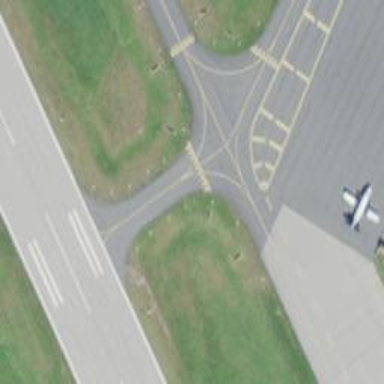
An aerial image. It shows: View of taxiway at the airport.